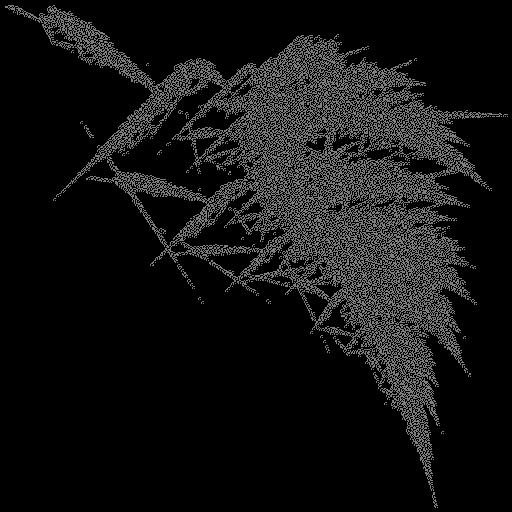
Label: turbanshell